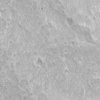
Atmospheric dust classification: not_dusty